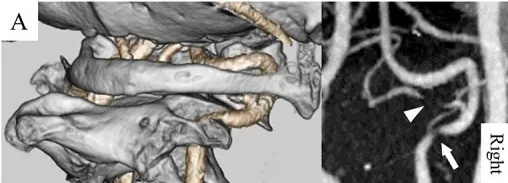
Computed tomography angiography (CTA) with leftward head rotation shows the right PICA and VA as compressed (A). White arrowhead: PICA, black arrowhead: compressed PICA, arrow: compressed VA, *: occipital condyle, A: anterior, P: posterior.
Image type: radiology (ct)